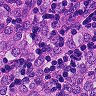
Metastatic tissue present: yes